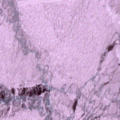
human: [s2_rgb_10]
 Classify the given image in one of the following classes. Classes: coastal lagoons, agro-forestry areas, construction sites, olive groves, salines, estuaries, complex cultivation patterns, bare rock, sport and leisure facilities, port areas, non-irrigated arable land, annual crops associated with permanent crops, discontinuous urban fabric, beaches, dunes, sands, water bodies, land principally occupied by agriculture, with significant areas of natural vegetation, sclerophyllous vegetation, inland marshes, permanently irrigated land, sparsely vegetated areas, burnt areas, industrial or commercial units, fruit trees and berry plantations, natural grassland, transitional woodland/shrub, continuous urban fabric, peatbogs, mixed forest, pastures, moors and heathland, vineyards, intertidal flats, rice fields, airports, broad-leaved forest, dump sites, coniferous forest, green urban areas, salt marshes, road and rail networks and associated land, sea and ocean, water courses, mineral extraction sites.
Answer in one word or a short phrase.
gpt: sea and ocean